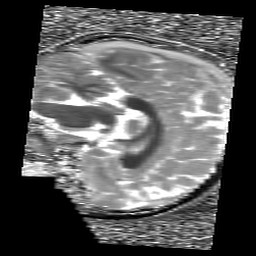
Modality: T1map
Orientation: sagittal
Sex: male
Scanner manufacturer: siemens
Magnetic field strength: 3 T
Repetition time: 5 s
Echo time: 0.00368 s